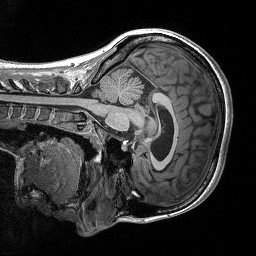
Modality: T1w
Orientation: sagittal
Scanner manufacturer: siemens
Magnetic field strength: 3 T
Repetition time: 2.3 s
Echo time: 0.00298 s